Question: I am working on a rough draft of a gui, looking at different options. I was hopping to use a 'JList' to show text in a 'JTextArea' based on what is selected. You can see the 'JList' on the left and the 'JTextArea' in the center.
Or is there a better way to do this? I am already using tabs that will be used for a broad category. I saw that the 'CardLayout', but don't quite like the look. Any tips?

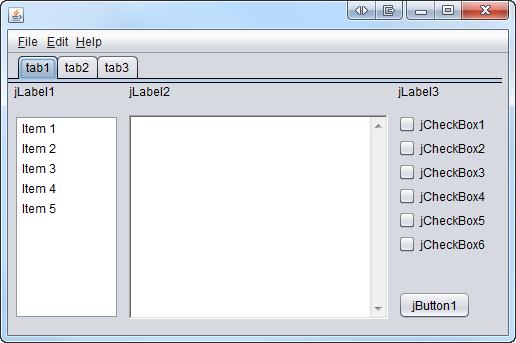
Answer: Well, you can use a ListSelectionListener to set the content accordingly..
'''
JList list = new JList(someArrayofData);
list.addListSelectionListener(new ListSelectionListener(){
public void valueChanged(ListSelectionEvent e){
int selectedIndex = list.getSelectedIndex();
//refresh the content based on the index
setContent(selectedIndex);
}
});
'''
Its hard to say which gui layout will work the best for you without knowing what the application is for.